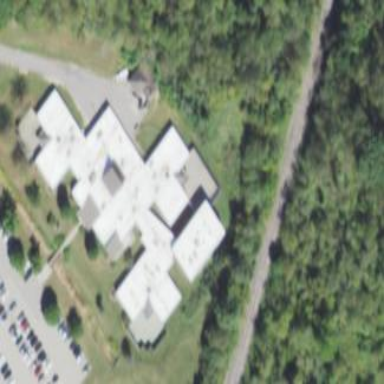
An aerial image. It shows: Hospital building.